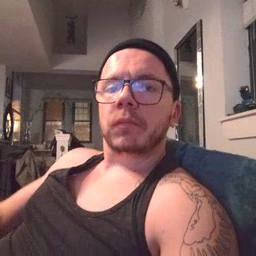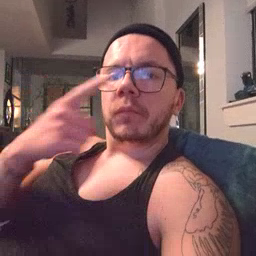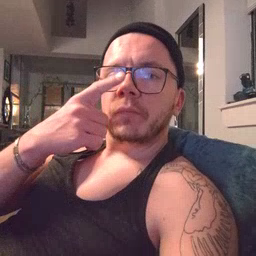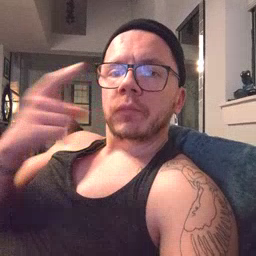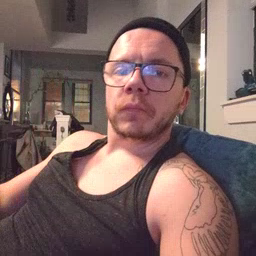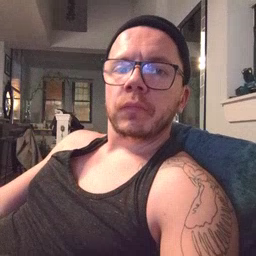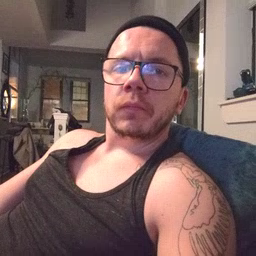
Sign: nose